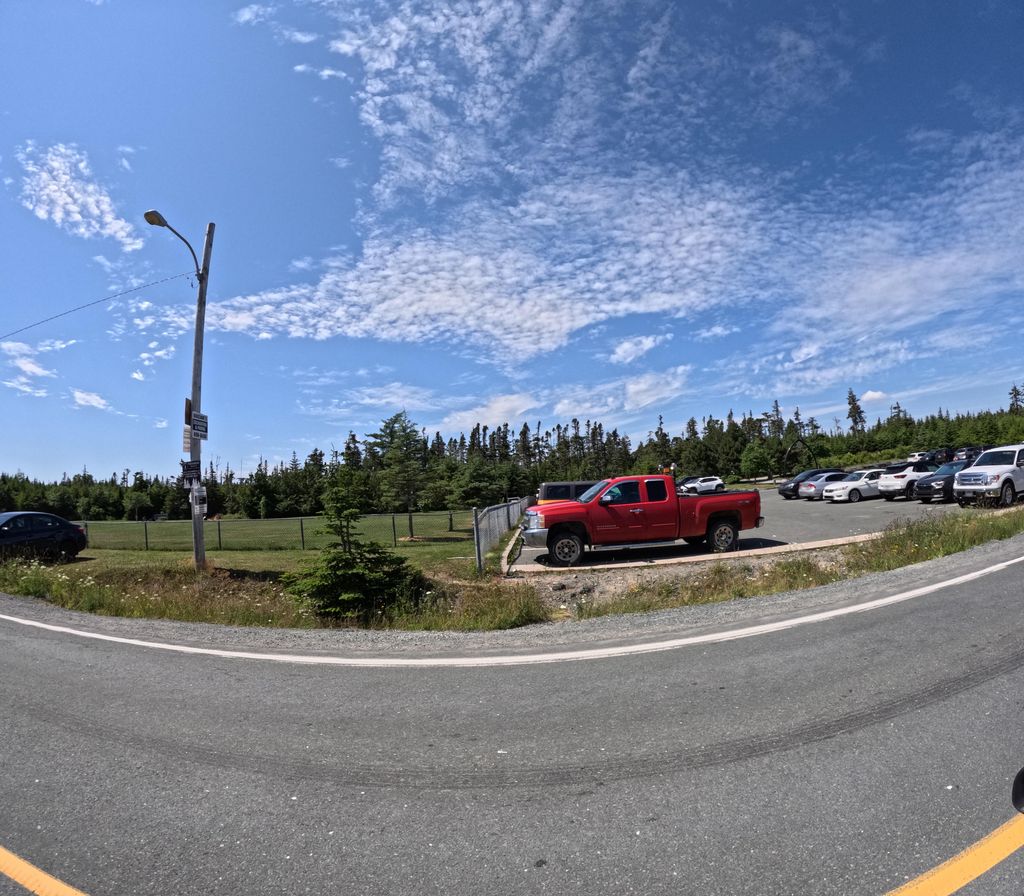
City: st_johns